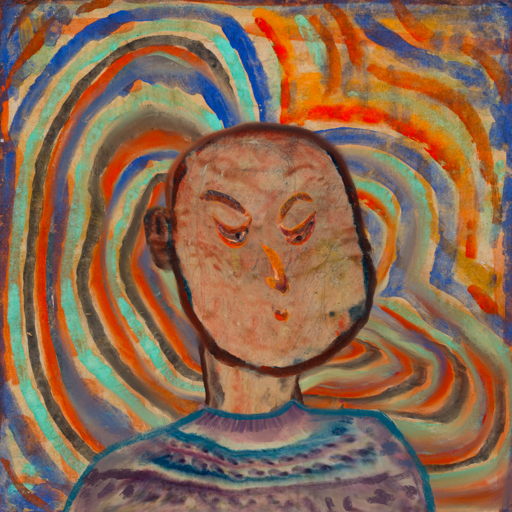
Background: Sisters, Head And Neck Side: Orphan, Face Side: Hypocrite, Bust: HillGirl, Hair Side: Blank, Head Accessory: Blank, Second Necklace: Blank, Necklace: Blank, Baby: Blank